Question: I have the below field in my database query:
'''
REPLACE(ProductCode,concat((width*1000),(thickness*1000),REPLACE((convert(varchar,convert(decimal(8,1),length))),'.','')),'') as grade,
'''
this is then returned to the view from codeigniters model and controller:
'''
function get_skugrade_grade($q)
{
$Query="select
min(grade) as family
from (SELECT
REPLACE(ProductCode,concat((width*1000),(thickness*1000),REPLACE((convert(varchar,convert(decimal(8,1),length))),'.','')),'') as grade,
FROM database.dbo.ProductList) as p
where Options like '%$q%'";
$result = $this->db->query($Query)->row();
return $result->family;
}
'''
'''
function get_skufamily_grades(){
$this->load->model('Sales_model');
if (isset($_POST['data'])){
$q = strtolower($_POST['data']);
$viewData = $this->Sales_model->get_skugrade_grade($q);
$data_json = json_encode($viewData);
echo $data_json;
}
}
'''
'''
$.post('get_skufamily_grades', {data:selectedObj.value},function(result)
{
$('input[name^="skugrade_1"]').val(result);
});
'''
The output to the view is '"CR"'. How can I remove the two apostrophe's '""'
the database result simply has 'CR'. I think my jquery / json is addint these in as it is not a number being returned.
current server response

Thanks as always.
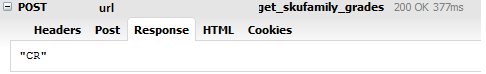
Answer: the '""' is added by json encoding, valid json format is '{ "key" : "value" }' where the key and values are enclosed within '"' for values other than 'Number' and 'Boolean'.
If you configure your ajax request to handle json request you can solve this problem, with 'dataType: "json"'
Update
I'm not a PHP guy, still tryy something like
'''
function get_skufamily_grades(){
$this->load->model('Sales_model');
if (isset($_POST['data'])){
$q = strtolower($_POST['data']);
$viewData = $this->Sales_model->get_skugrade_grade($q);
$arr = array('family' => $viewData);
echo json_encode($arr);
}
}
'''
Then change the ajax request to
'''
$.post('get_skufamily_grades', {
data : selectedObj.value
}, function(result) {
$('input[name^="skugrade_1"]').val(result.family);
}, 'json');
'''